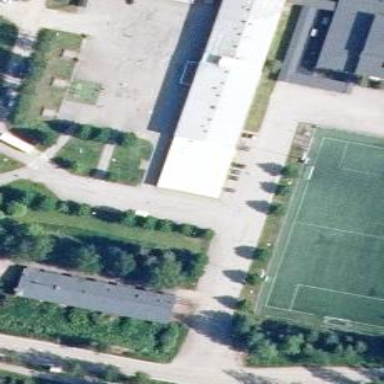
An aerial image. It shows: School building.